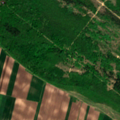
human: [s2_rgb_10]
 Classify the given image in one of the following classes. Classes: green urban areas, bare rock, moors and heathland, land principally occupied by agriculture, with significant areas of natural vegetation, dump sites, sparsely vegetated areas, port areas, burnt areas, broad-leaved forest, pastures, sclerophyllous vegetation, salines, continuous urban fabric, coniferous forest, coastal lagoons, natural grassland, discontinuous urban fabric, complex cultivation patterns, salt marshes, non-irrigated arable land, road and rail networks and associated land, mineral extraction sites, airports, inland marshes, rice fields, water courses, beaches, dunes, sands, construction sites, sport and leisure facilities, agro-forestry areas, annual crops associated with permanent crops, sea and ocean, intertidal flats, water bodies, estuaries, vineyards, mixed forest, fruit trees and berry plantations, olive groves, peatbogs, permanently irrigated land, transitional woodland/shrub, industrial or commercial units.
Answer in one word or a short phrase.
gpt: non-irrigated arable land, broad-leaved forest, transitional woodland/shrub